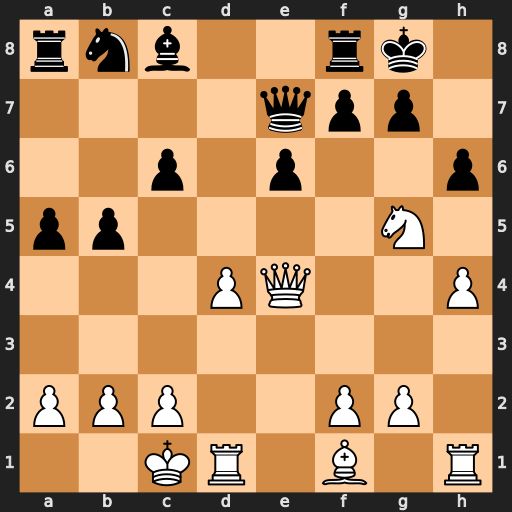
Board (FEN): rnb2rk1/4qpp1/2p1p2p/pp4N1/3PQ2P/8/PPP2PP1/2KR1B1R
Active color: w
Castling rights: -
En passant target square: -
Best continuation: Qh7#